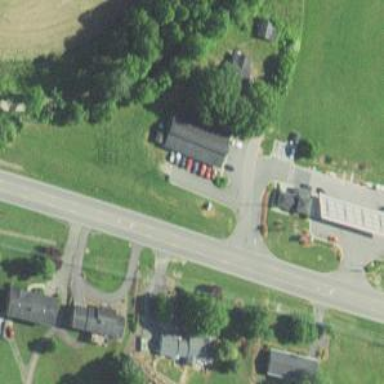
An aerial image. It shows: Veterinary facility.